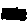
Label: hexagon